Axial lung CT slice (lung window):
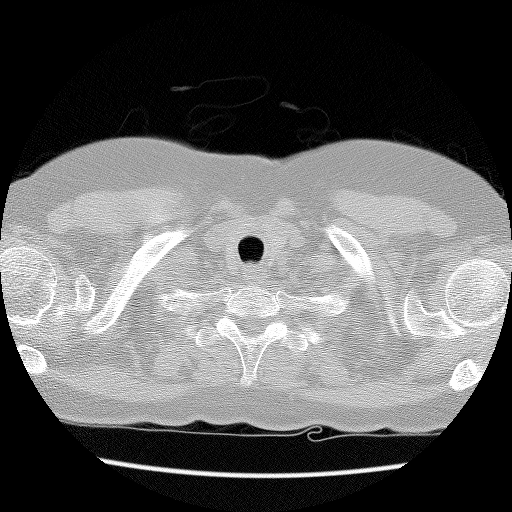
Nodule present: no